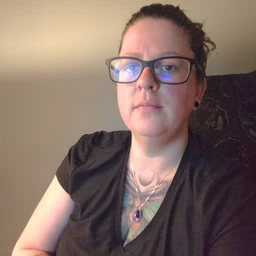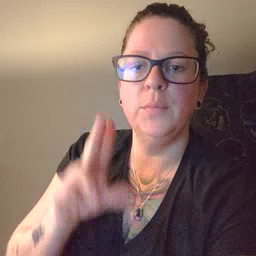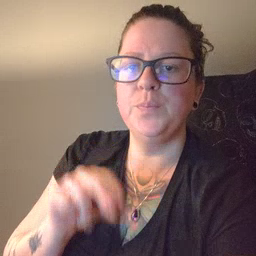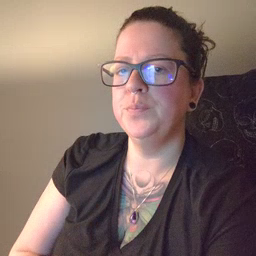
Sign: flower